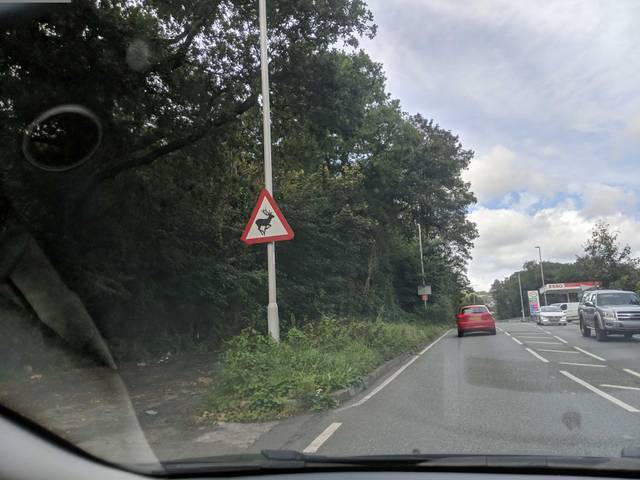
Region: United Kingdom
Coordinates: 50.402, -4.102